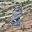
Label: 8